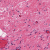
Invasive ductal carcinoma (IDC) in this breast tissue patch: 0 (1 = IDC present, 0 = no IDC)